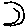
Label: moon